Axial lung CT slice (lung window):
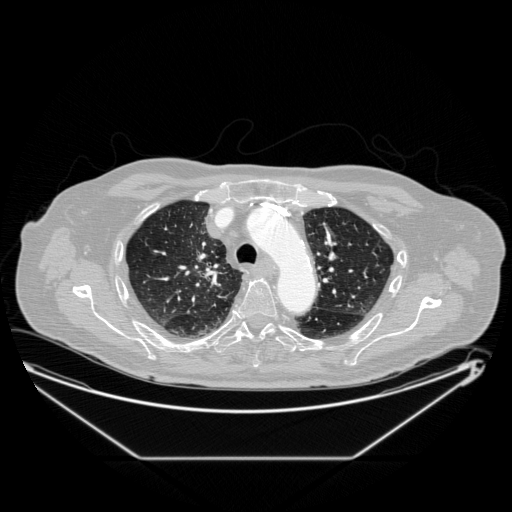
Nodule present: no